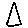
Label: triangle